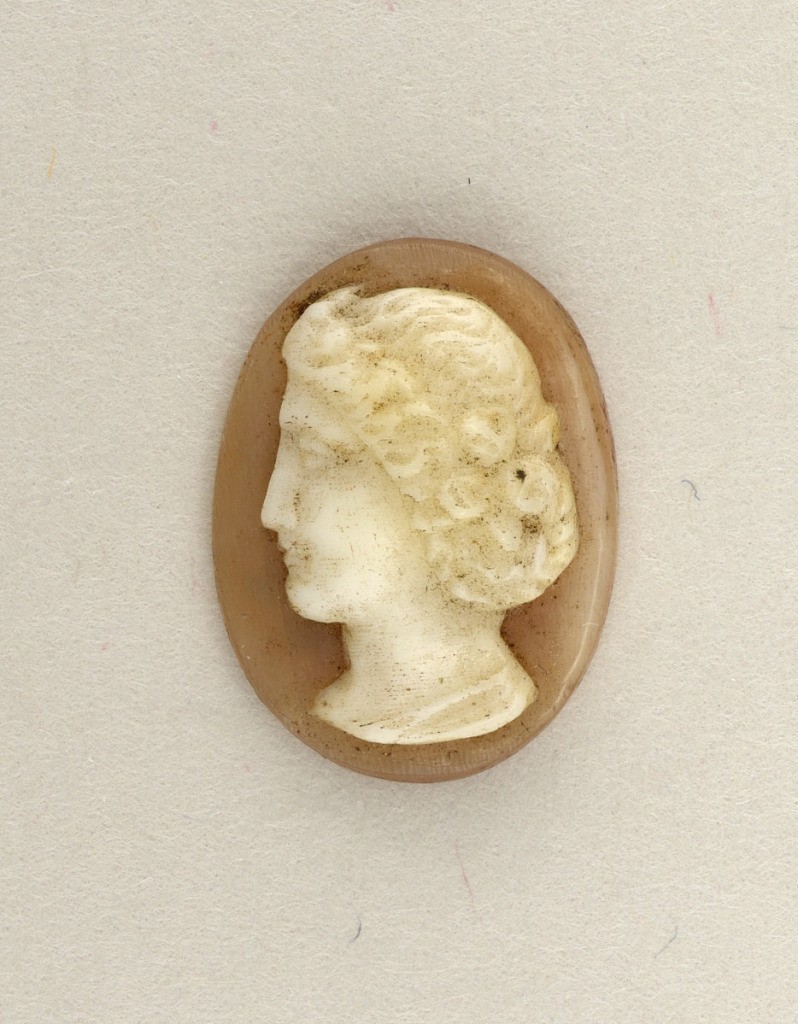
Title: Cameo
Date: late 19th century
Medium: Paste
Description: Head of a woman facing left. upright oval, white on taupe.